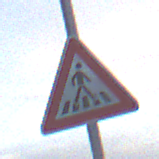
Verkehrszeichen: FussgaengerueberwegLinks
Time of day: SunriseSunset
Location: Outdoor (Nature)
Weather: PartlyCloudy
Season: NotSpecified
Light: Natural